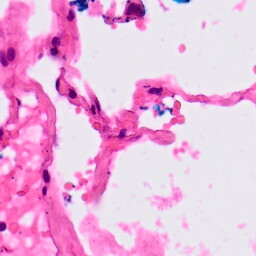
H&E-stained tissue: Lung